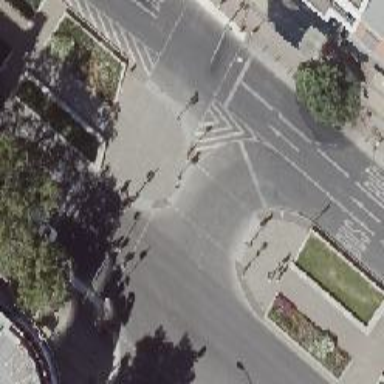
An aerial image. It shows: Footway that serves as traffic island.